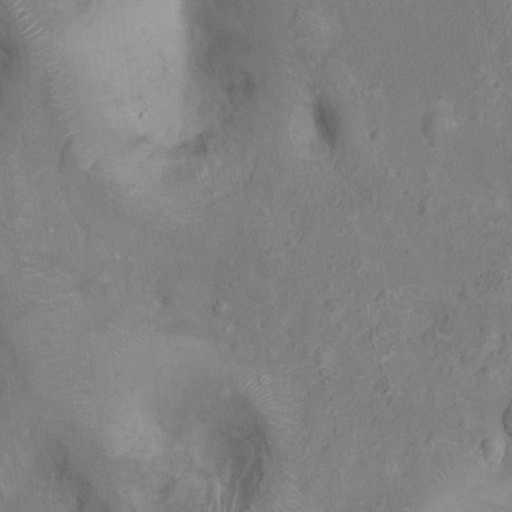
Objects detected: cone, cone, cone, cone, cone